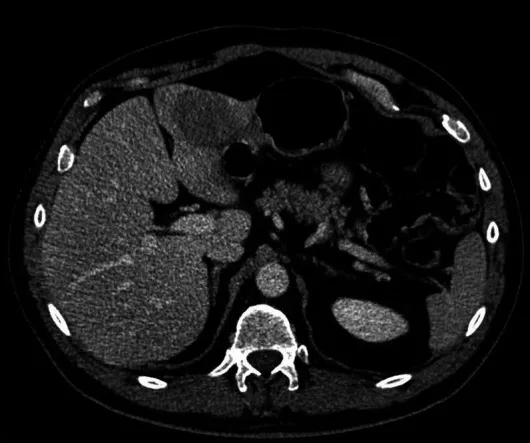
Abdominal CT scan showing a 5 cm lesion on segment 3.
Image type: radiology (ct)